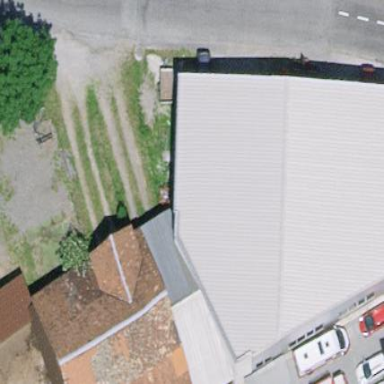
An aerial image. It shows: View of roof of building.